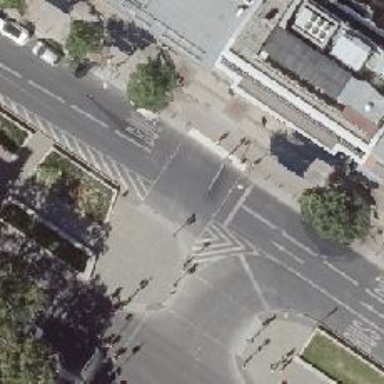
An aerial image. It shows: Crossing with traffic signals.